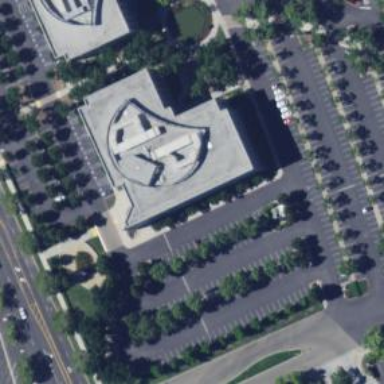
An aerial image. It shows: Commercial building.